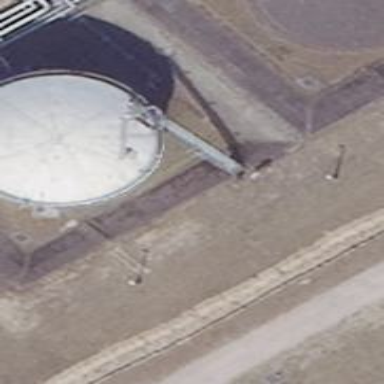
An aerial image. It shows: Storage tank that is man-made.